Question: Count the number of objects in the diagram.
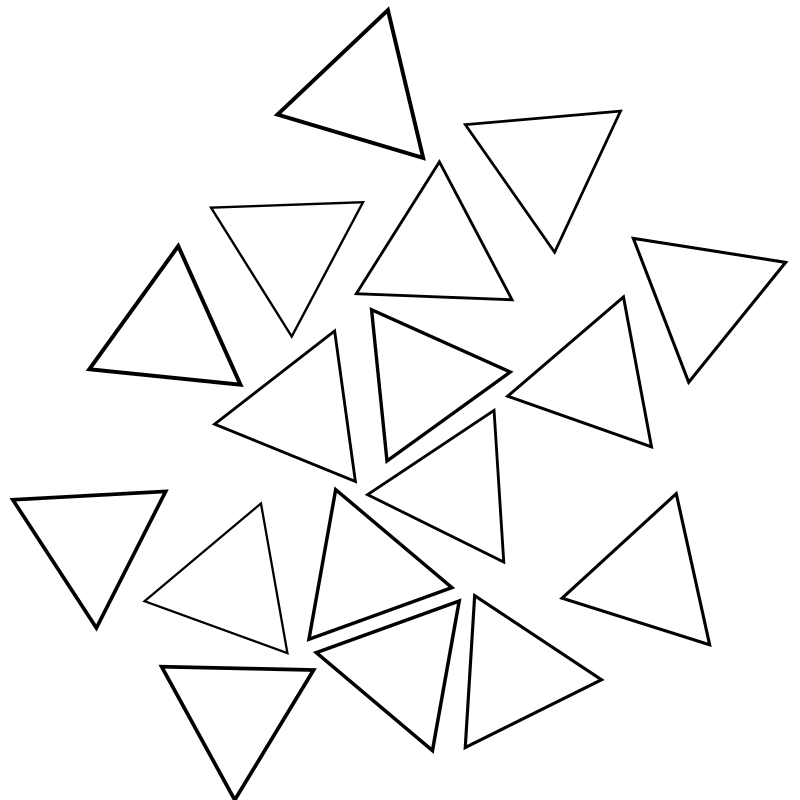
Answer: 17